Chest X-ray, AP view. Patient: 20 years old, sex M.
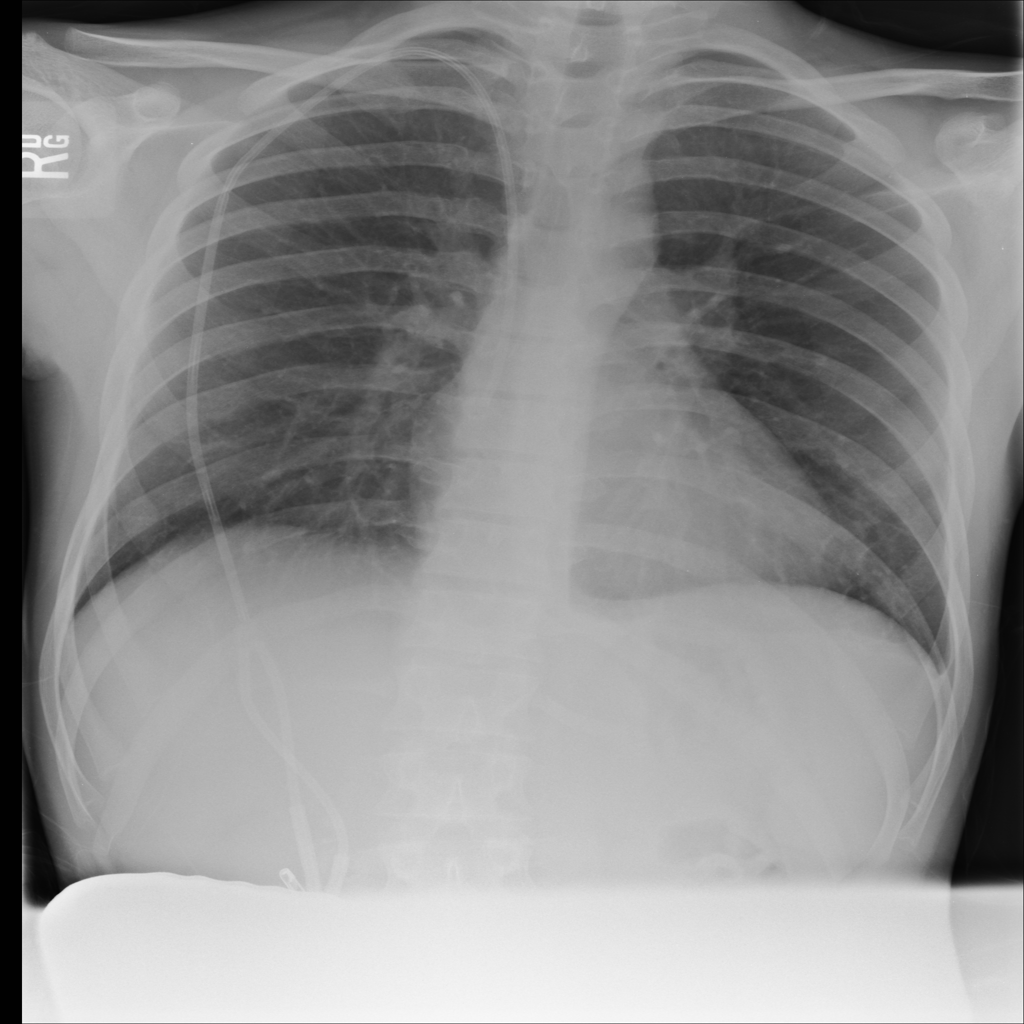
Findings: No Finding